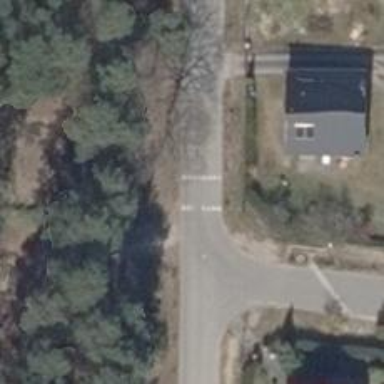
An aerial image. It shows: Bump for traffic calming.